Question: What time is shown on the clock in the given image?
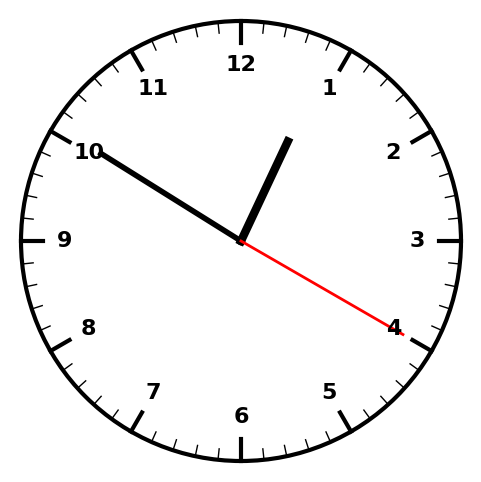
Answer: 12:50:20